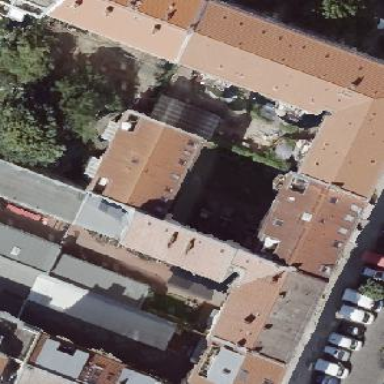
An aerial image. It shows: Gabled roof adorns the apartments building.